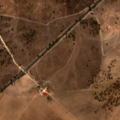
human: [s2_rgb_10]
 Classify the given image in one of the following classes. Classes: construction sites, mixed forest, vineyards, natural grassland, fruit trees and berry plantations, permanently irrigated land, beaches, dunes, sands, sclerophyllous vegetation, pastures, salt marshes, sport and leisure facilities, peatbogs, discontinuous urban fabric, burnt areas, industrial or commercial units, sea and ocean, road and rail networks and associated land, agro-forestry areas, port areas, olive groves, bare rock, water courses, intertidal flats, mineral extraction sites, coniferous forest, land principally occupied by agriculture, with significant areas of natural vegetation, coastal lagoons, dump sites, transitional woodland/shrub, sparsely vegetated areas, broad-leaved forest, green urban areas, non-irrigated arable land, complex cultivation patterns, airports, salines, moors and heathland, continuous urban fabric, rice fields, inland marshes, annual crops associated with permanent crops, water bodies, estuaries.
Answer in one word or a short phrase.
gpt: non-irrigated arable land, pastures, agro-forestry areas